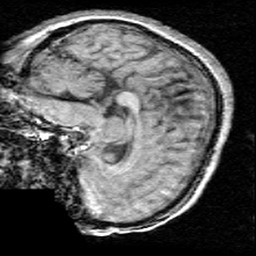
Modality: T1w
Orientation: sagittal
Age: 26
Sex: female